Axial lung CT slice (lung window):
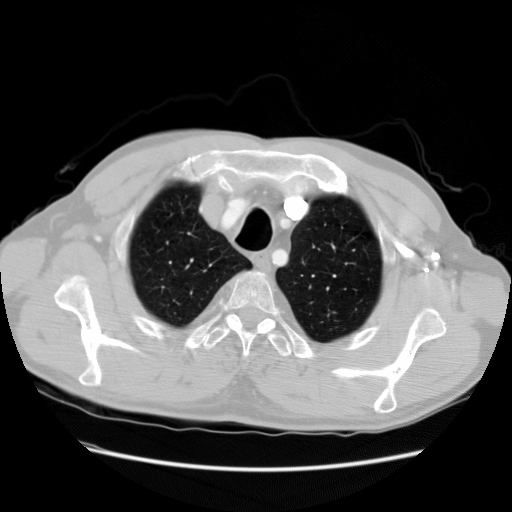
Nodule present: no